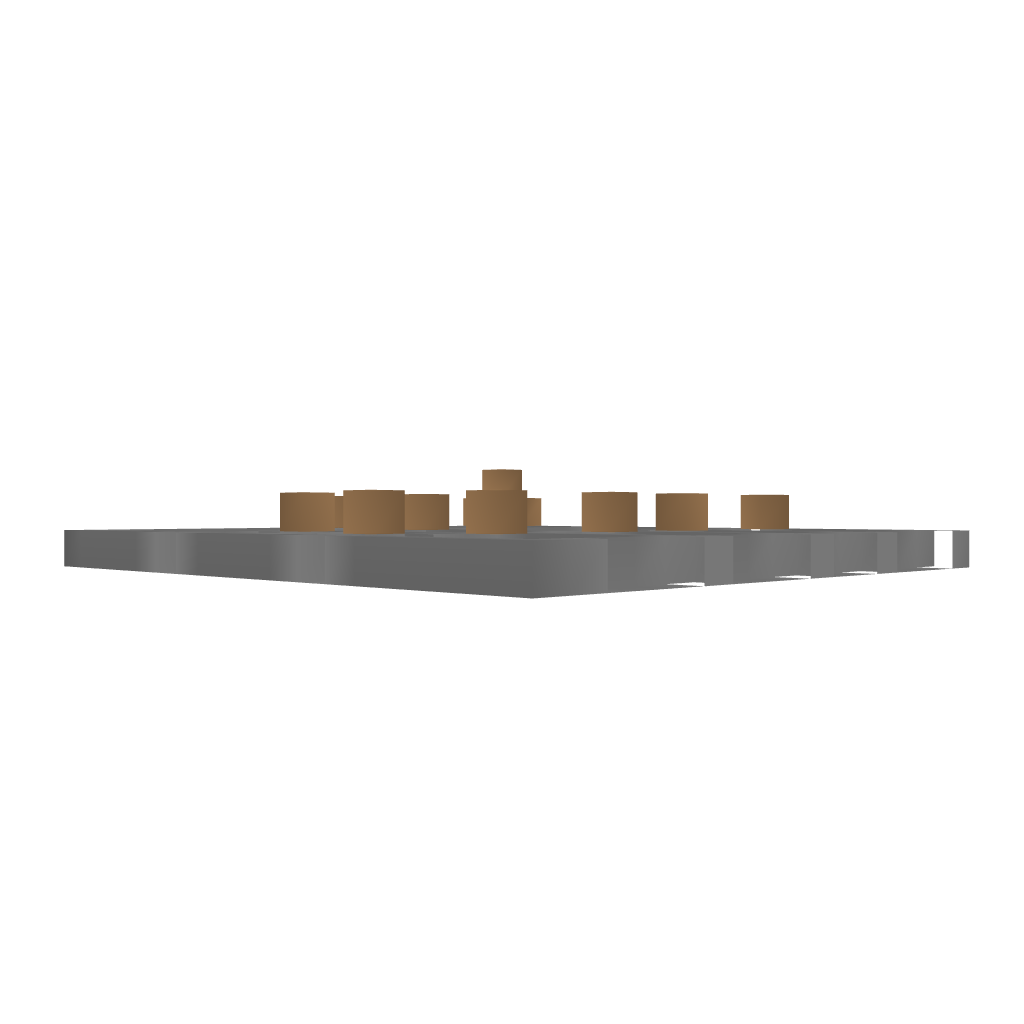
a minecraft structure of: components bad low quality